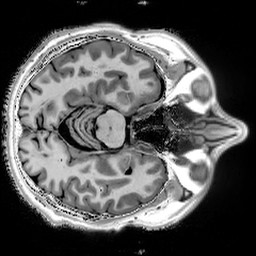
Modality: T1w
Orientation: axial
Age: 56
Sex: male
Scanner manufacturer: siemens
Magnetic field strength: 3 T
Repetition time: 5 s
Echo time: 0.00298 s